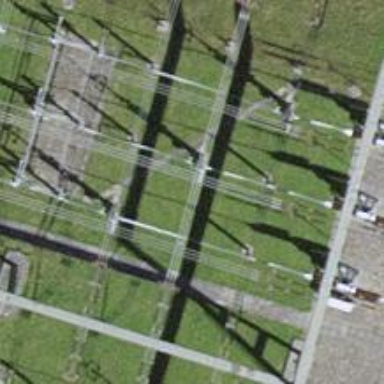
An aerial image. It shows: Power line with three cables configured as busbar.